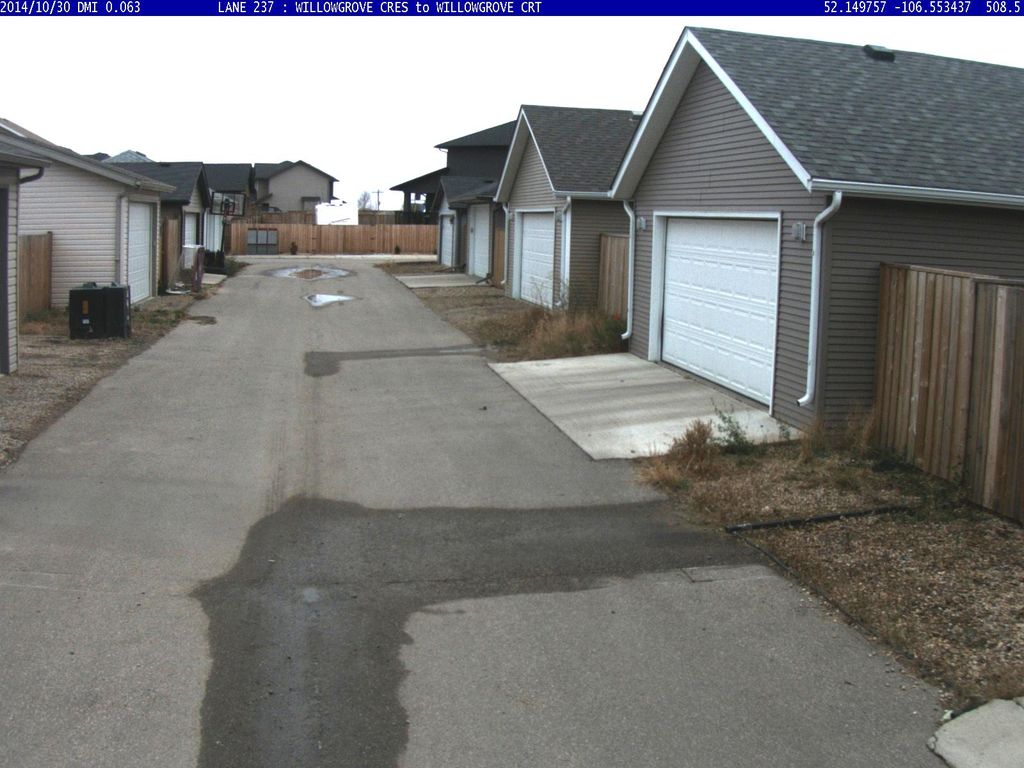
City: saskatoon